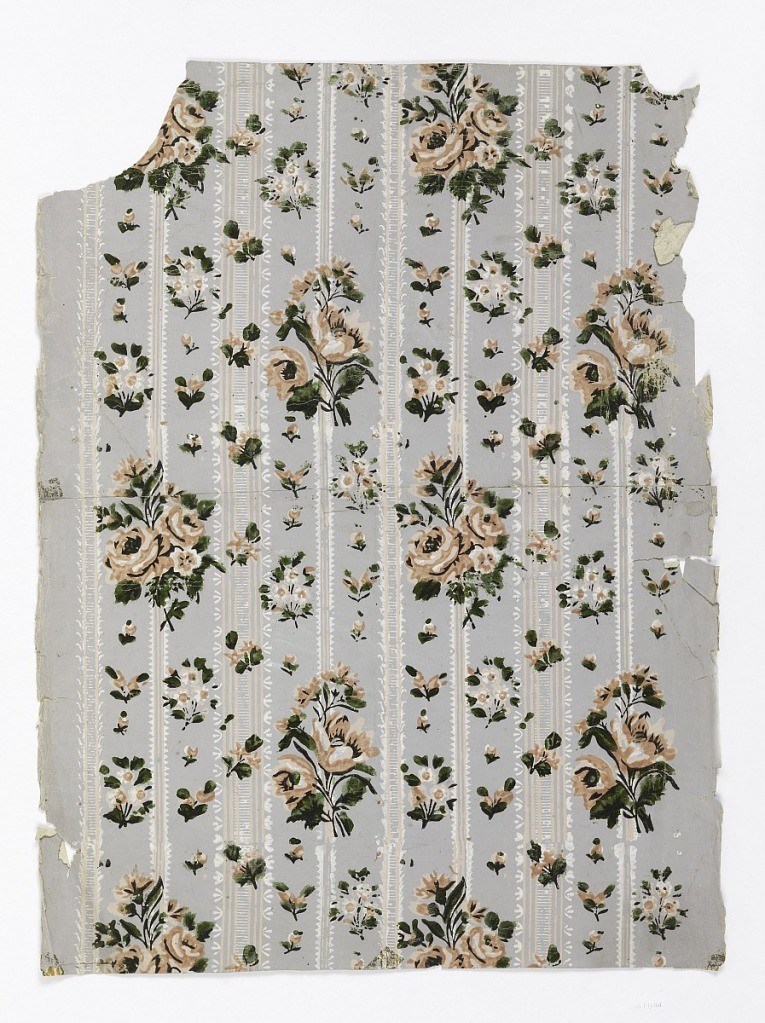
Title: Sidewall
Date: ca. 1770
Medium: Block-printed on handmade paper
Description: Wider band of rose and floral motifs alternating with narrower band of ribbon or lace design. Original document for "Nosegay", floral stripe. Printed in pink, white and varnished green on a gray ground.